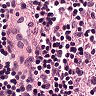
Metastatic tissue present: no